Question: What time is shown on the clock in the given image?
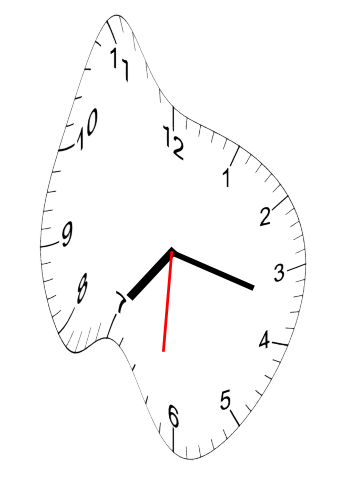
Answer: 07:17:31